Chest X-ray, AP view. Patient: 23 years old, sex M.
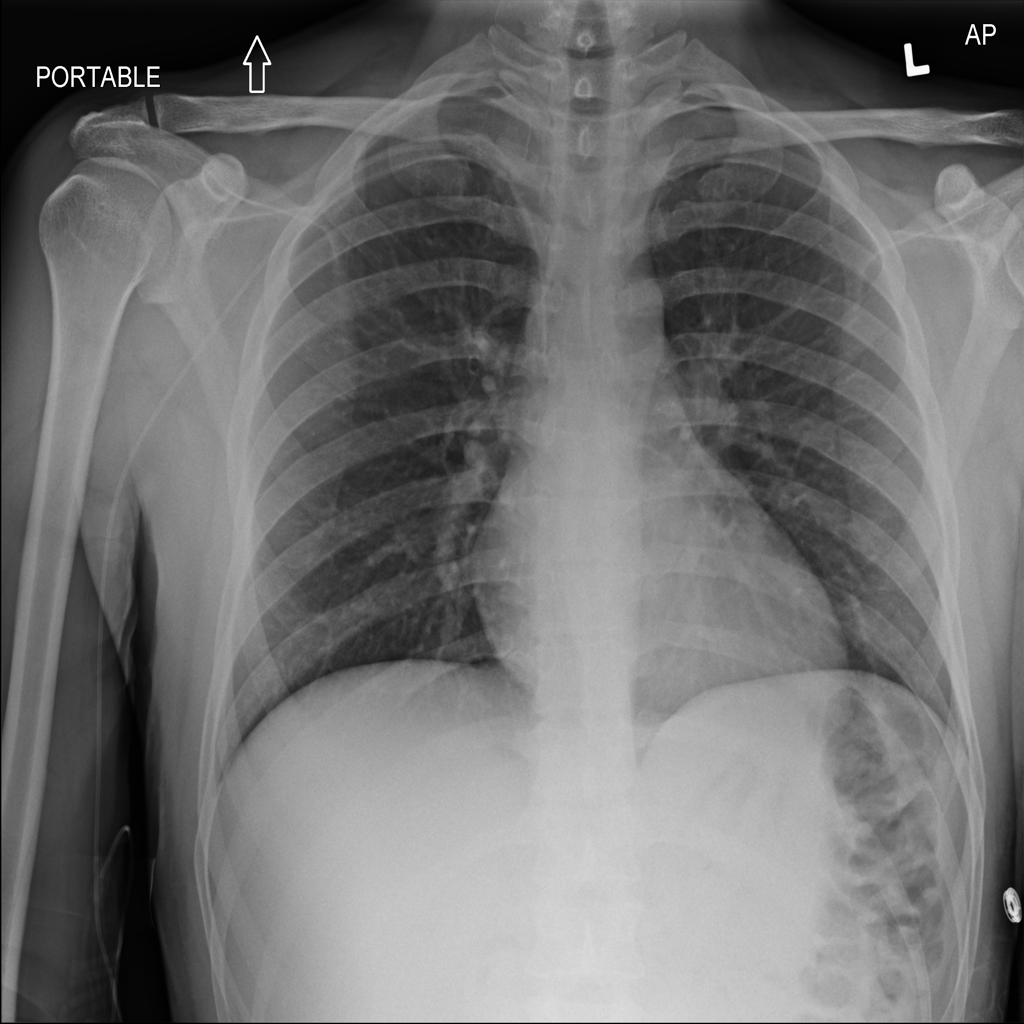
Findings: No Finding